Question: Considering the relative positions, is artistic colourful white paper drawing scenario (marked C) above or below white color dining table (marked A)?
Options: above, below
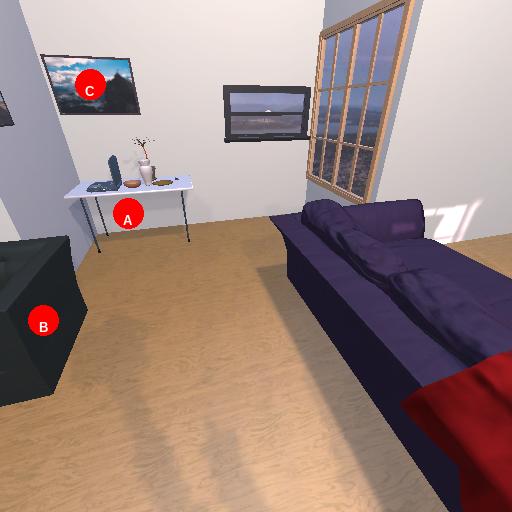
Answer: above